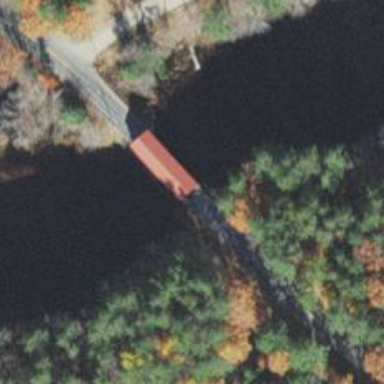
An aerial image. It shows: Covered bridge over tertiary road.